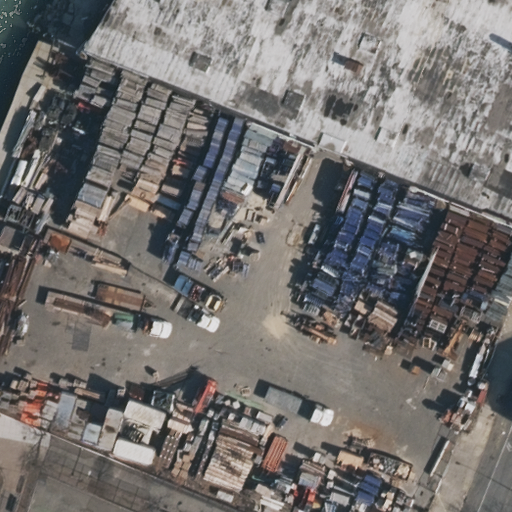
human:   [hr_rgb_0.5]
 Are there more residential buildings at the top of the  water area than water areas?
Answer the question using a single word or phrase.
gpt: no

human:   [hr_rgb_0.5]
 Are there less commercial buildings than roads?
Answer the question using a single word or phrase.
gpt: yes

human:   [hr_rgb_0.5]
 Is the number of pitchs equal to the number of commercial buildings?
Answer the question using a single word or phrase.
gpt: no

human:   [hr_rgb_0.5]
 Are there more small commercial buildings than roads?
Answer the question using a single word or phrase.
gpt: no

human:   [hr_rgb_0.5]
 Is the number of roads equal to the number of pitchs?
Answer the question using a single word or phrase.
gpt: no

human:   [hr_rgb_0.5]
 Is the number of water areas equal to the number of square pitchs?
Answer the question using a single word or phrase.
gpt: no

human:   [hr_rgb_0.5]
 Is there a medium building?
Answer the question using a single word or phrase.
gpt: no

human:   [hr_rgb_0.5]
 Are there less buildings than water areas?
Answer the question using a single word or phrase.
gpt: no

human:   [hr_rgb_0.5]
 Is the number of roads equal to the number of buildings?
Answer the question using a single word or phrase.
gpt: no

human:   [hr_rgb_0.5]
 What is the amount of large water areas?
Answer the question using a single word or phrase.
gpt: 0

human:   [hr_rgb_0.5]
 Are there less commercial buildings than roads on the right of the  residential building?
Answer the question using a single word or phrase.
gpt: no

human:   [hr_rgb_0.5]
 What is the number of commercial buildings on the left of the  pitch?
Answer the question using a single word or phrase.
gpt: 0

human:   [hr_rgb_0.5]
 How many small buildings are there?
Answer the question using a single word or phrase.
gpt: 0

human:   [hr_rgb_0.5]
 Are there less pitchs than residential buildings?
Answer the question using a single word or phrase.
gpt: no

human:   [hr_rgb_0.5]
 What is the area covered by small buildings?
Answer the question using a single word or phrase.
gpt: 0m2

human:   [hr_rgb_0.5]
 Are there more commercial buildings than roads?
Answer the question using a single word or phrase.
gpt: no

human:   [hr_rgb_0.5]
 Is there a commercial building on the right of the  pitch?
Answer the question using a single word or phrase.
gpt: no

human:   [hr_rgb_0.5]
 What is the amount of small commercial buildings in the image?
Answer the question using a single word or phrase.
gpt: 0

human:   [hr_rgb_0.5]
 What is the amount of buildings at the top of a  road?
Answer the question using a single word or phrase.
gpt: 1

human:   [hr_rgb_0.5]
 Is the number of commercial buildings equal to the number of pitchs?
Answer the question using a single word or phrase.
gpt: no

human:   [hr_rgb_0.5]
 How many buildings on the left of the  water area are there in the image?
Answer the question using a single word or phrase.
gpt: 0

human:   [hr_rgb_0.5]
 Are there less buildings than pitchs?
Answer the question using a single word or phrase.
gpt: no

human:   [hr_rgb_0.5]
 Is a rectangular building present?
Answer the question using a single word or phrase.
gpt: yes

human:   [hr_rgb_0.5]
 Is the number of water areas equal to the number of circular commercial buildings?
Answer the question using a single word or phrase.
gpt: no

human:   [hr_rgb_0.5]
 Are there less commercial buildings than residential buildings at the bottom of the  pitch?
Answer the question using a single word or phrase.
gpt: no

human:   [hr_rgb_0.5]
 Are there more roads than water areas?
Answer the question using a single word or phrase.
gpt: yes

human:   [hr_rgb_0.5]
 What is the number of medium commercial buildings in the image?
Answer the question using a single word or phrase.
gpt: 0

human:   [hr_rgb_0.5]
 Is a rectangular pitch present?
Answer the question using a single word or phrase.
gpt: no

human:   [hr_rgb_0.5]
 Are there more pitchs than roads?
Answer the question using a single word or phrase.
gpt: no

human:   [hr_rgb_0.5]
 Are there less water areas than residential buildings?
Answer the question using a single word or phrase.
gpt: no

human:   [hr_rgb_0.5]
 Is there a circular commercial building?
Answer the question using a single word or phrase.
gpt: no

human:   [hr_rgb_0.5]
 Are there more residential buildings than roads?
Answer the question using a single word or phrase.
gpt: no

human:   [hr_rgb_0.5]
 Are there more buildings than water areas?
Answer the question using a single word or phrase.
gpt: no

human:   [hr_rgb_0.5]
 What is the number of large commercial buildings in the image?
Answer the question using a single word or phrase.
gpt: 0

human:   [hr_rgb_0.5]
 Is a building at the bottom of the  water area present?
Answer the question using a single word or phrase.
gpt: no

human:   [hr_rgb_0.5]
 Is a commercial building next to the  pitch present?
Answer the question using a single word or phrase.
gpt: no